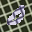
Label: 0